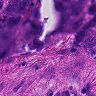
Metastatic tissue present: yes